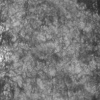
Atmospheric dust classification: not_dusty